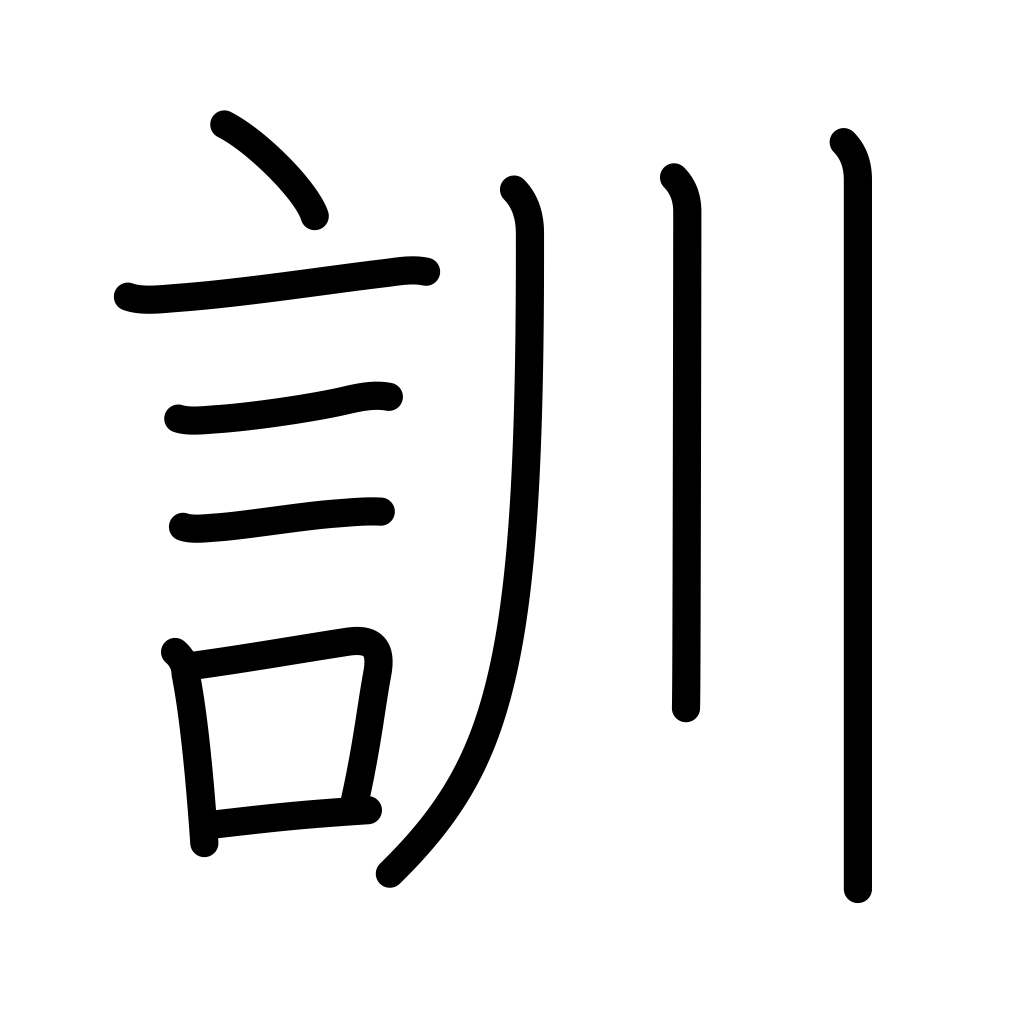
Meaning: instruction, Japanese character reading, explanation, read